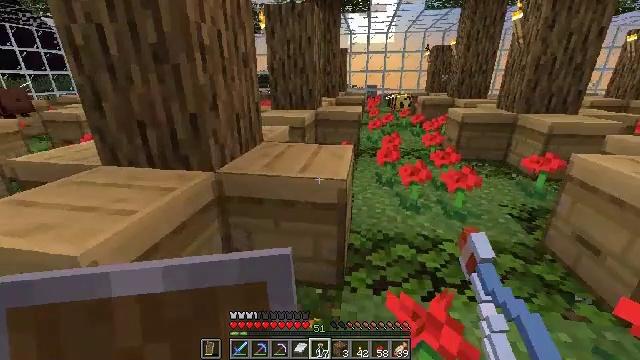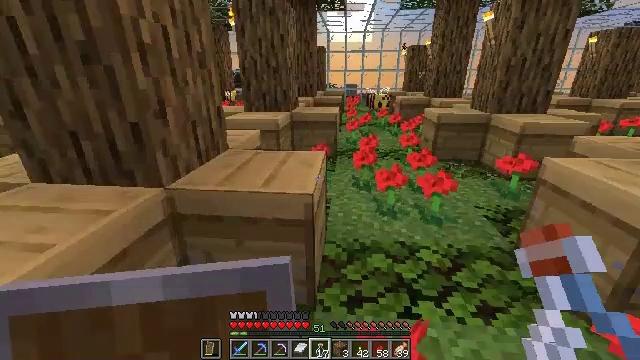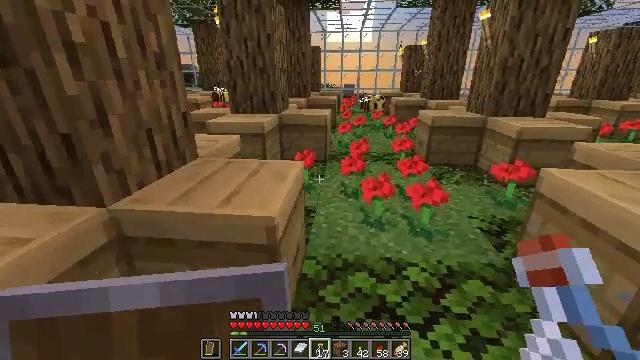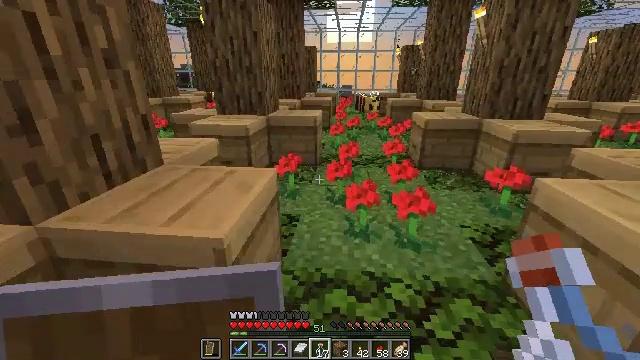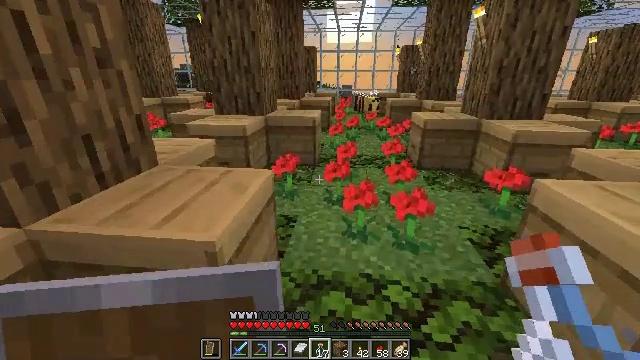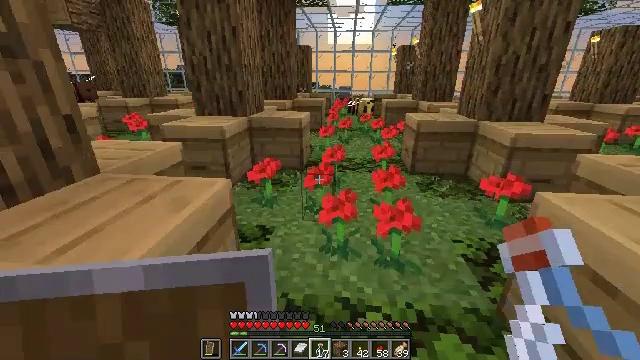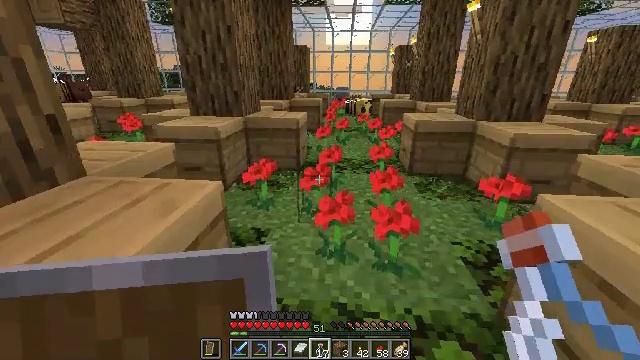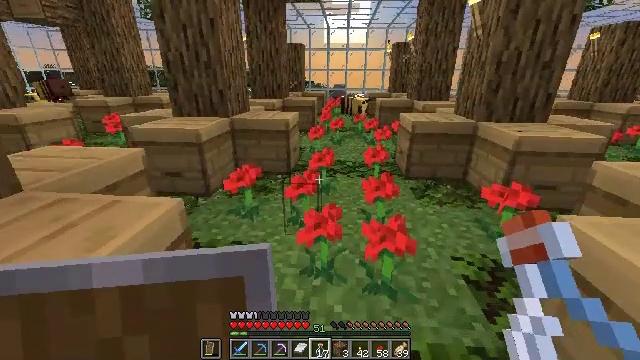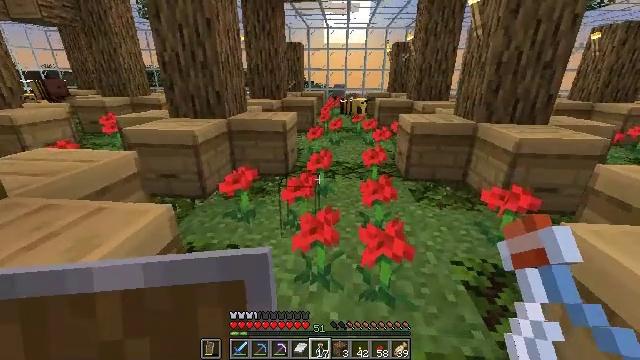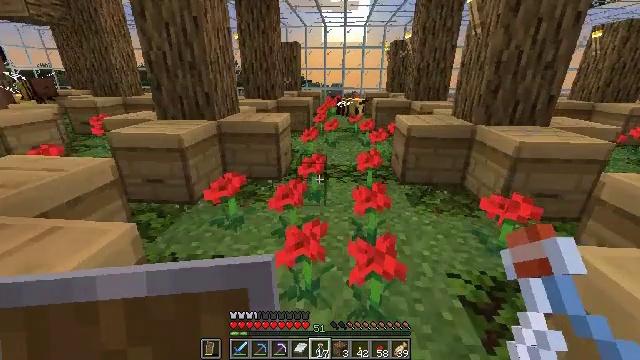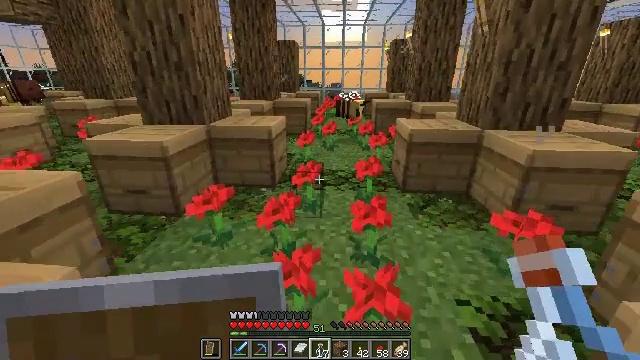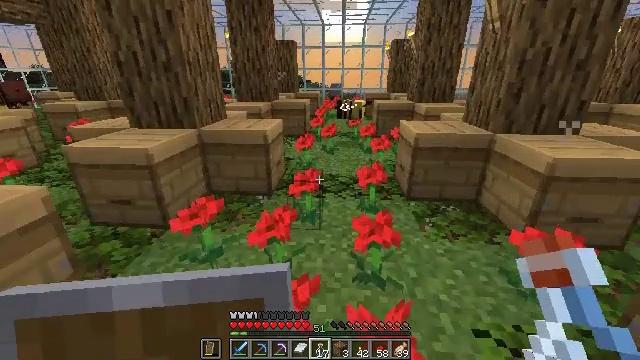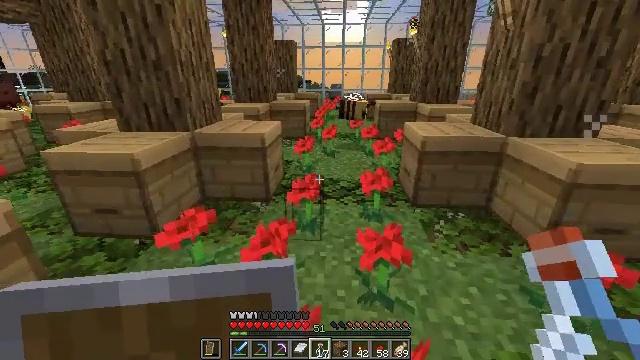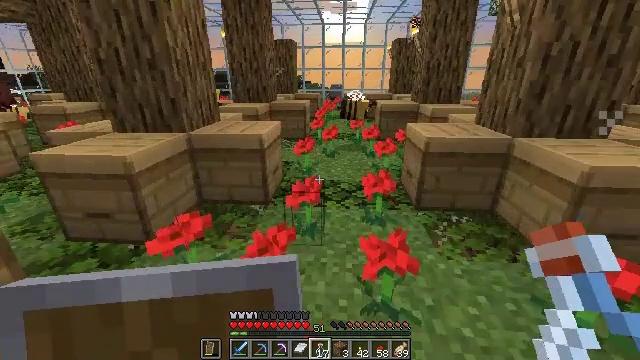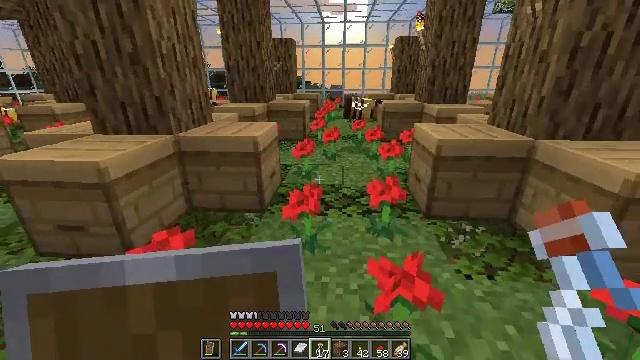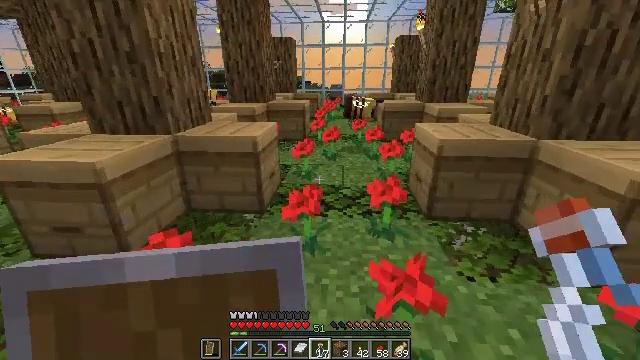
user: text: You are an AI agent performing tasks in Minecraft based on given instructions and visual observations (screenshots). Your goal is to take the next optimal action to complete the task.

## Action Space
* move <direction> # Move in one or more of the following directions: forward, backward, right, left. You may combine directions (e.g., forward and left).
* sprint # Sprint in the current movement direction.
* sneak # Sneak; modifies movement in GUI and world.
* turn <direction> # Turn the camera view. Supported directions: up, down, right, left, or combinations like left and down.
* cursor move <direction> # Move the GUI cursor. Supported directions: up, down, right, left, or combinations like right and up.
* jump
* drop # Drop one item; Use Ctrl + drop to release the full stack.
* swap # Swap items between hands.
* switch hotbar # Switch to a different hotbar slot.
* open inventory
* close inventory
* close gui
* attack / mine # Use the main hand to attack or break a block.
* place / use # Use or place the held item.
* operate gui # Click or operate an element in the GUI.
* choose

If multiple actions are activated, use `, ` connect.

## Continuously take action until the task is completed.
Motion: motion action
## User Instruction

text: Open the crafting table to craft a honey block.
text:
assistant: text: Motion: move forward and move right, turn right
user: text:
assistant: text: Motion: move forward and move right
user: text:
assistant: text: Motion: move forward and move right
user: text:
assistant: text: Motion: move forward and move right
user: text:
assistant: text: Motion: move forward
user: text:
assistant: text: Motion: move forward
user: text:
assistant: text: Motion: move forward and move right
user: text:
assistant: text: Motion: move forward and move right
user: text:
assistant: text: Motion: move forward
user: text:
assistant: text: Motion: move forward
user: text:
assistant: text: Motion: move forward
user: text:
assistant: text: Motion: move forward
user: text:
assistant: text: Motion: move forward
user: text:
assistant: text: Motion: move forward
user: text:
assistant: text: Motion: move forward
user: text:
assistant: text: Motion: move forward
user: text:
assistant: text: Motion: move forward
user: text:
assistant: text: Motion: move forward
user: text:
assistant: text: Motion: move forward
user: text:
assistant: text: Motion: move forward
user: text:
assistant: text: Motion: move forward
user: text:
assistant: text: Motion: move forward
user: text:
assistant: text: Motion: move forward and move right
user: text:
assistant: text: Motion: move forward and move right
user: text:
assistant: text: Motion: move forward
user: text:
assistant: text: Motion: move forward
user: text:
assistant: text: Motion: move forward
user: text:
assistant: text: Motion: move forward
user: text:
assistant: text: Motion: move forward
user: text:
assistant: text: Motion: move forward